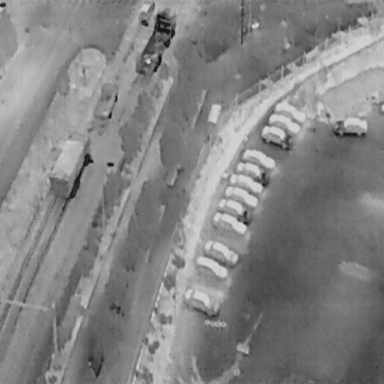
There are 17 objects shown in the infrared image, including three OtherVehicles, and 14 Cars.